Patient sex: F
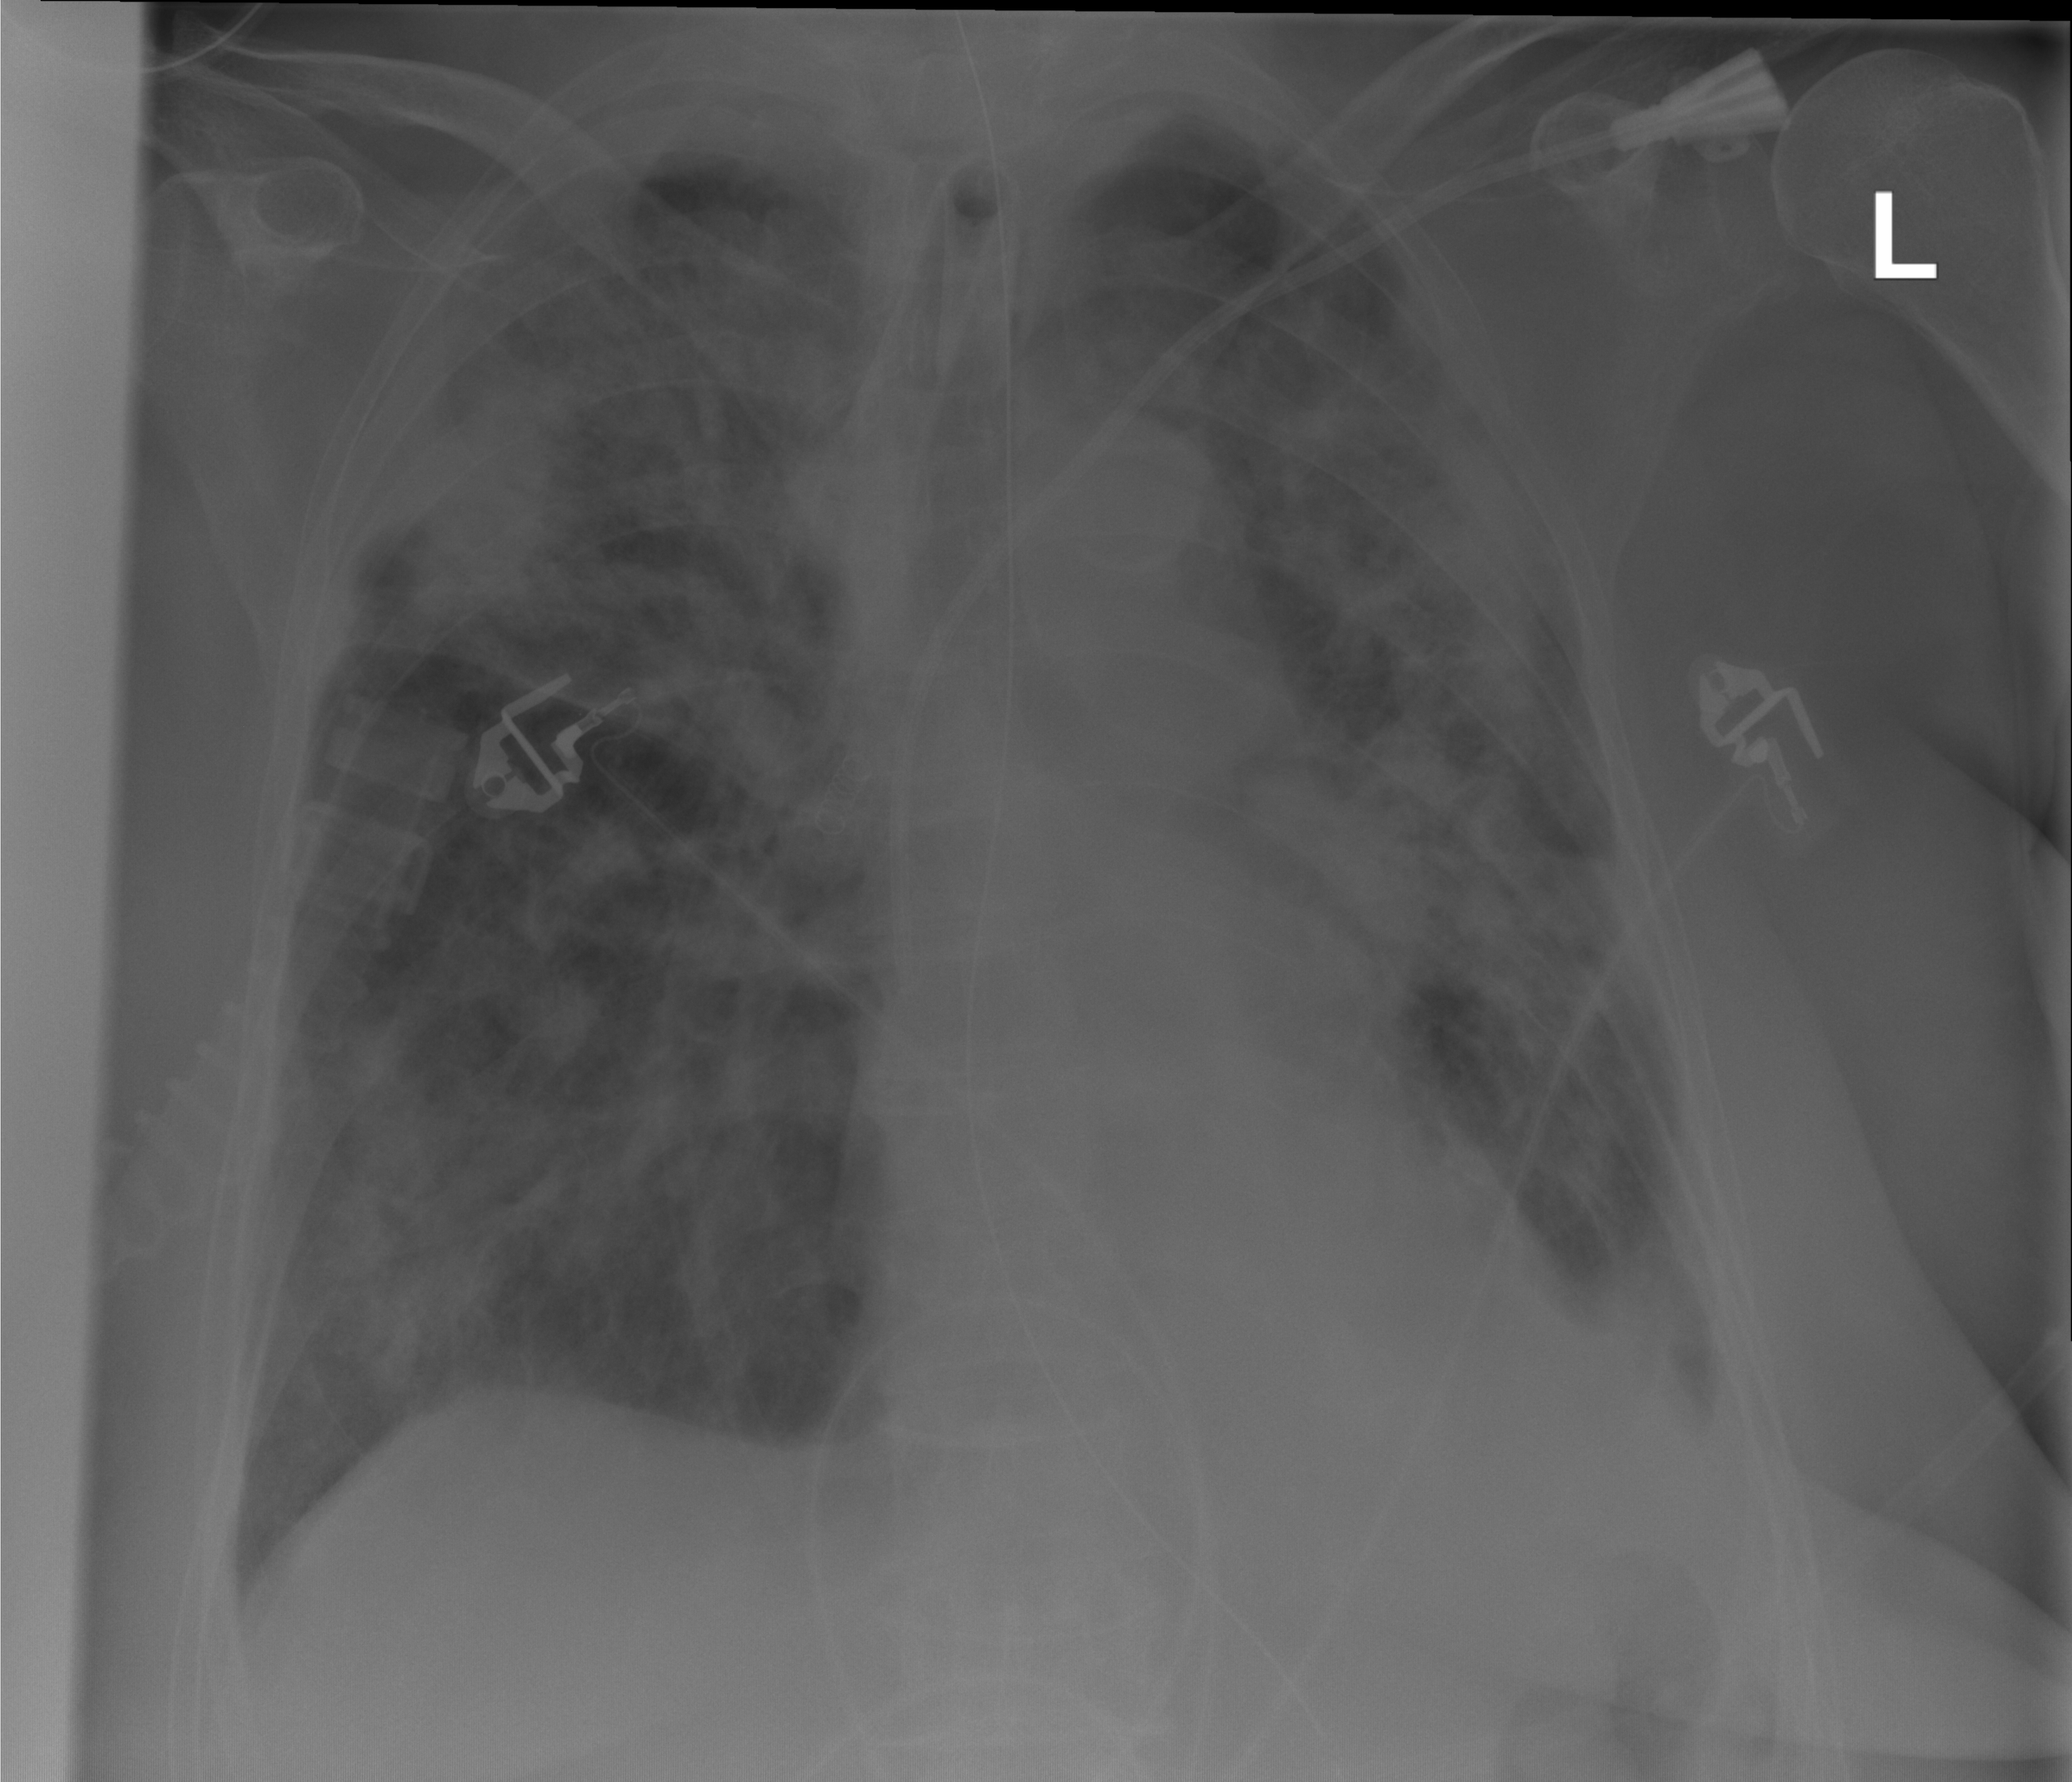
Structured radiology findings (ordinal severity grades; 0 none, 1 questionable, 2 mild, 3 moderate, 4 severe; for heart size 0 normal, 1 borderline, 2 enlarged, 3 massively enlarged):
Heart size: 0
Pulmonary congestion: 2
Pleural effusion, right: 0
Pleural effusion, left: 2
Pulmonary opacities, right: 3
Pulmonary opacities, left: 3
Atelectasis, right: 3
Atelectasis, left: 3